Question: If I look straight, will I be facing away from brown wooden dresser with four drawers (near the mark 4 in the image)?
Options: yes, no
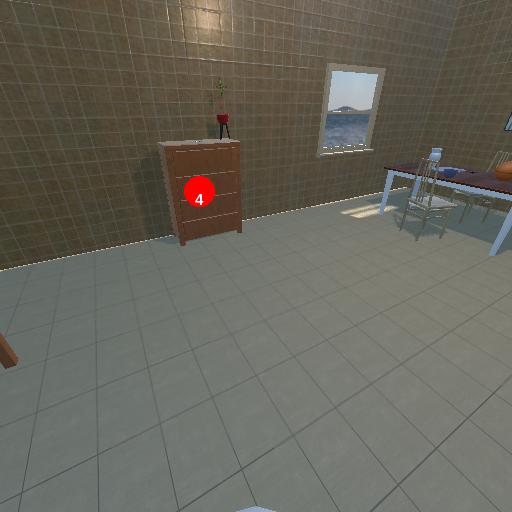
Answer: yes